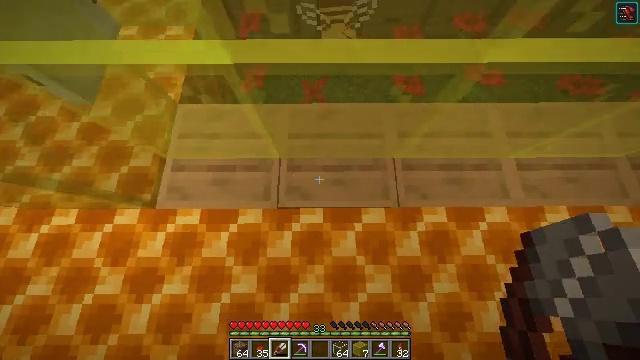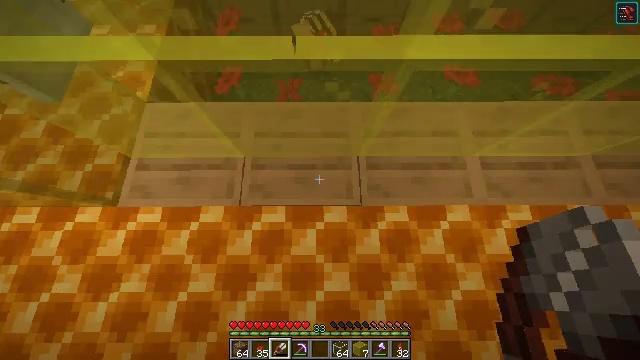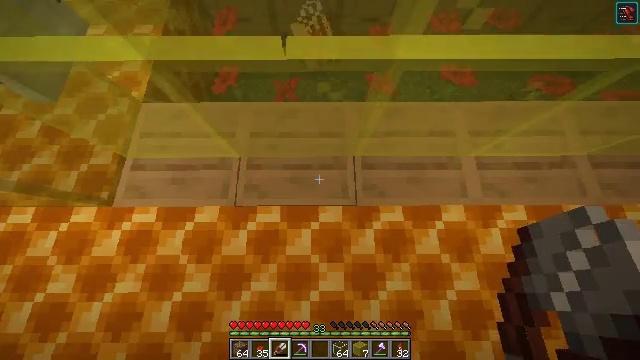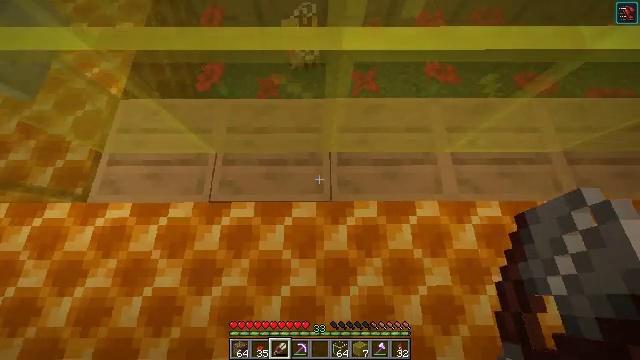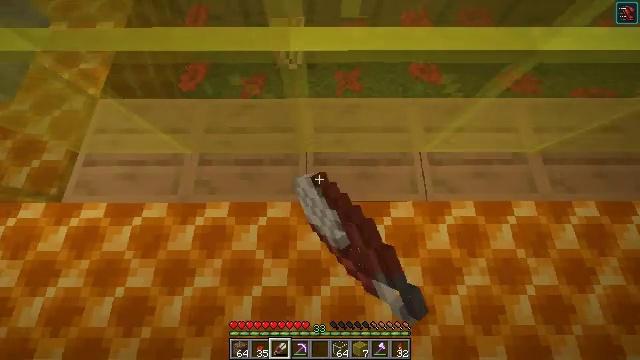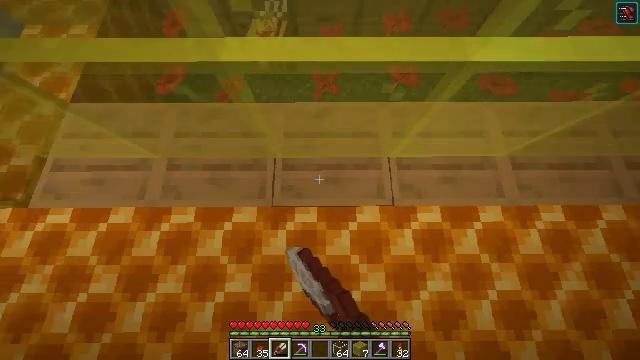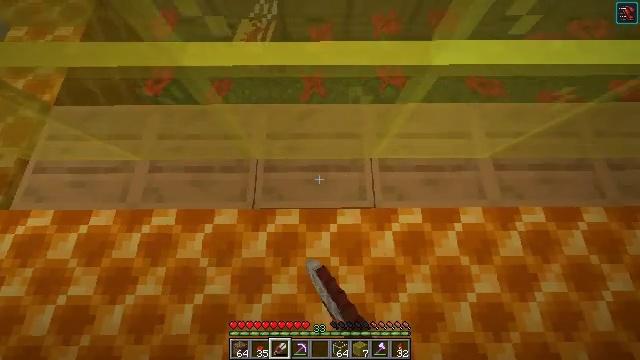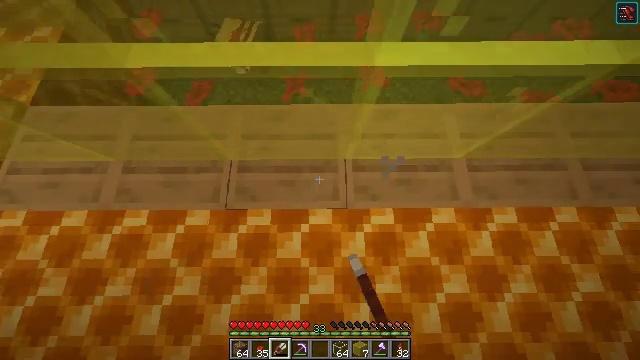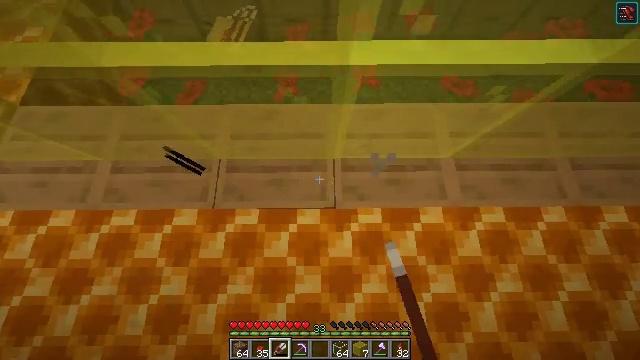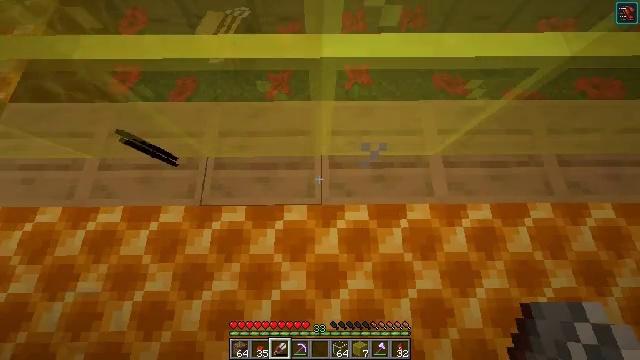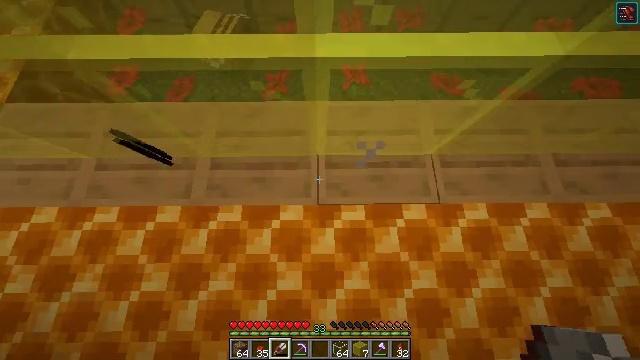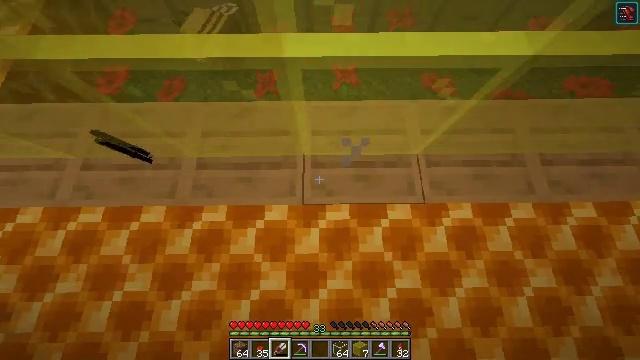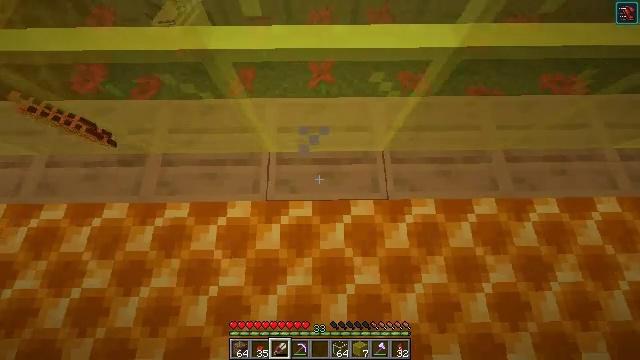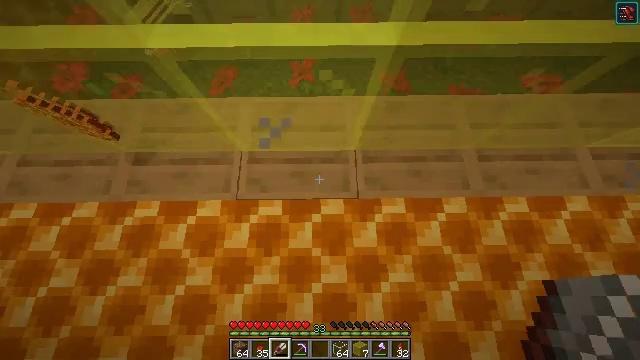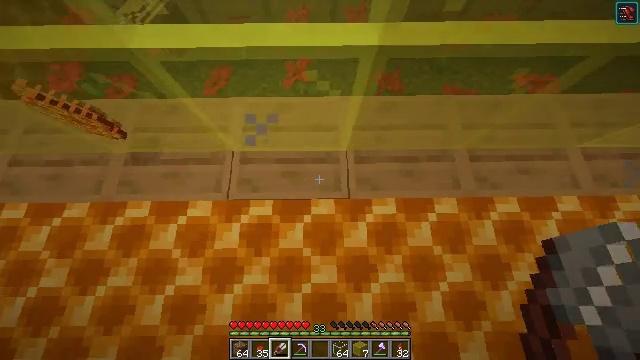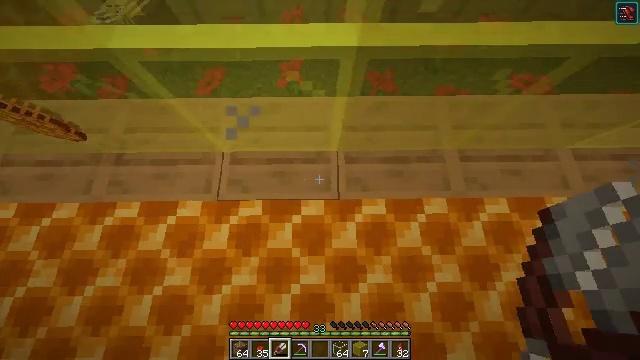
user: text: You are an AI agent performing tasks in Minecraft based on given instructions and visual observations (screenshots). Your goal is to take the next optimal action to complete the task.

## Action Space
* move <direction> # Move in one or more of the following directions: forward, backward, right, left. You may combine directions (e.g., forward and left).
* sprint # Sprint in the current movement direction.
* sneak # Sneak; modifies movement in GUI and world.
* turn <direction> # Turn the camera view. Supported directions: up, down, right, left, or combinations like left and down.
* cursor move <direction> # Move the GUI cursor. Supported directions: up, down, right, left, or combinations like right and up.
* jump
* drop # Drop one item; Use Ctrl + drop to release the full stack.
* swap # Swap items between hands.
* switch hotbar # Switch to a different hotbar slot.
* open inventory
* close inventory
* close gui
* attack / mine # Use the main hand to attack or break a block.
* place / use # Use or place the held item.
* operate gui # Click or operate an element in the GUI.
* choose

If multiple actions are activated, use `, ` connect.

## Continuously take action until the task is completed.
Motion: motion action
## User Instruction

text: Use 4 honeycombs to craft a honeycomb block.
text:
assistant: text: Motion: use / place
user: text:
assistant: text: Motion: use / place
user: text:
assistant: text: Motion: move right, use / place
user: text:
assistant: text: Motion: move right, use / place
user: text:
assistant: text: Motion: move right, use / place
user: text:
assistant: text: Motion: move right, use / place
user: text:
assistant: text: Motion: use / place
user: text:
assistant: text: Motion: use / place
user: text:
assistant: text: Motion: use / place
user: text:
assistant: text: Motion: move right, use / place
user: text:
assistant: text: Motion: move right, use / place
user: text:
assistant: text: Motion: move right, use / place
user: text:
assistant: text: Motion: use / place
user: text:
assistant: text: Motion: use / place
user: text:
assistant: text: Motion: use / place
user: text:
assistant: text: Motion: move right, use / place
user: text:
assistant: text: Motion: move right, use / place
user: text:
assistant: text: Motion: use / place
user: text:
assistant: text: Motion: use / place
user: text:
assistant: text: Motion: move right, use / place
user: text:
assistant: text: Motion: move right, use / place
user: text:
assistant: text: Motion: move right, use / place
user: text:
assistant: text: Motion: move right, use / place
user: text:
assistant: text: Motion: move right, use / place
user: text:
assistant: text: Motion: move right, use / place
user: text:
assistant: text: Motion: move right, use / place
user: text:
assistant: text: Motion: use / place
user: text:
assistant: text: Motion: move right, use / place
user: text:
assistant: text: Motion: move right, use / place
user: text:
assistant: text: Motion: move right, use / place